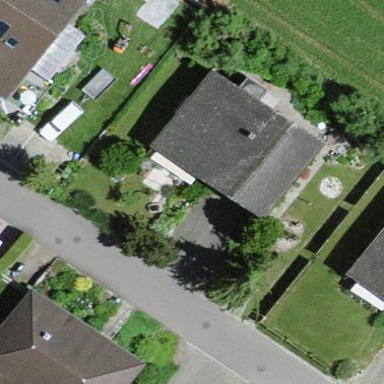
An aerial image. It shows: Residential building.